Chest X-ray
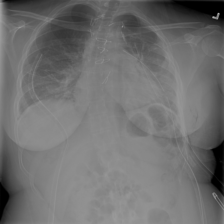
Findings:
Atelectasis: negative
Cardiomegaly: negative
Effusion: negative
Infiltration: negative
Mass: negative
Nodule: negative
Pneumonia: negative
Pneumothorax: positive
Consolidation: negative
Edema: negative
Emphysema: negative
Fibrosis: negative
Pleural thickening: negative
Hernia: negative